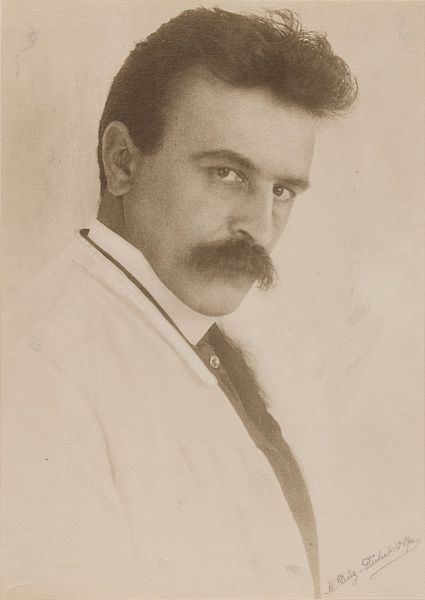
Titel: Hermann Galliker
Künstler: Minya Diez-Dührkoop
Standort: Hamburg
Institution: Museum für Kunst und Gewerbe Hamburg
Schlagwörter: mann, bart, bildnis, portrait, papier, foto, fotografie, photographie, photo, karton, lichtbild, konterfei, bildwerke, angewandte und bildende kunst, hessische systematik, porträt, porträtfotografie, porträtphotographie, platindruck, platinotypie